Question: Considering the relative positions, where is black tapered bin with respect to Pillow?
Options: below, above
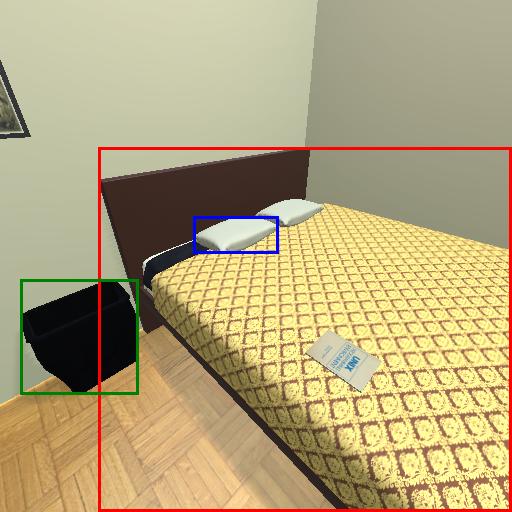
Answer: below